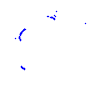
Particle: proton